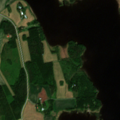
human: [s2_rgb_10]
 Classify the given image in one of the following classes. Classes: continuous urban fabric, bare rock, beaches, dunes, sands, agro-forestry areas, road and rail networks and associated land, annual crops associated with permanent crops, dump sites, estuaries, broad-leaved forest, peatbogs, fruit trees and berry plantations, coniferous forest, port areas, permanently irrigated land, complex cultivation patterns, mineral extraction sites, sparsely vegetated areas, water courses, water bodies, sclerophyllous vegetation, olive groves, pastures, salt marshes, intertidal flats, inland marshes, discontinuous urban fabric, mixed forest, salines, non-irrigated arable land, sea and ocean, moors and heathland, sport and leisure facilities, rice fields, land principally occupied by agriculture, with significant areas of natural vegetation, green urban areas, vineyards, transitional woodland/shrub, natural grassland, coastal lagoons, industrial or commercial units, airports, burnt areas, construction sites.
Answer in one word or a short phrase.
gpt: non-irrigated arable land, land principally occupied by agriculture, with significant areas of natural vegetation, mixed forest, water bodies